Question: I'm looking to implement a facebook style messaging system (thread messages) into a site of mine.
Do you think this schema markup looks okay?

Doctrine schema.yml:
'''
UserMessage:
tableName: user_message
actAs: [Timestampable]
columns:
id: { type: integer(10), primary: true, autoincrement: true }
sender_id : { type: integer(10), notnull: true }
sender_read: { type: boolean, default: 1 }
subject: { type: string(255), notnull: true }
message: { type: string(1000), notnull: true }
hash: { type: string(32), notnull: true }
relations:
UserMessageRecipient as Recipient:
type: many
local: id
foreign: message_id
UserMessageReply as Reply:
type: many
local: id
foreign: message_id
UserMessageReply:
tableName: user_message_reply
columns:
id: { type: integer(10), primary: true, autoincrement: true }
user_message_id as message_id: { type: integer(10), notnull: true }
message: { type: string(1000), notnull: true }
sender_id: { type: integer(10), notnull: true }
relations:
UserMessage as Message:
local: message_id
foreign: id
type: one
UserMessageRecipient:
tableName: user_message_recipient
actAs: [Timestampable]
columns:
id: { type: integer(10), primary: true, autoincrement: true }
user_message_id as message_id: { type: integer(10), notnull: true }
recipient_id: { type: integer(10), notnull: true }
recipient_read: { type: boolean, default: 0 }
'''
When I a new reply is made,i'll make sure the boolean for "recipient_read" for each recipient is set to false and of course i'll make sure sender_read is set to false too.
I'm using a hash for the URL: <URL>
(As the id will be starting from 1, i don't wish to have <URL>
Is this a good way to go about it? Your thoughts and suggestions would be hugely appreciated.
Thanks guys!
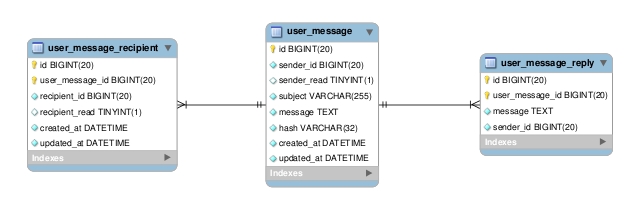
Answer: What's the difference between user_message.created_at and user_message_recipient.created_at?
Same question for updated_at. (Later: I guess user_message_recipient.updated_at might be the time the recipient read the message. If that's the case, I'd prefer a more meaningful name.)
Did you consider digging into some source code for open source projects that are intended to be Facebook replacements?
> When I a new reply is made,i'll make sure the boolean for "recipient_read" for each recipient is set to false and of course i'll make sure sender_read is set to false too.
I hope that means the dbms will verify those Booleans are set correctly.